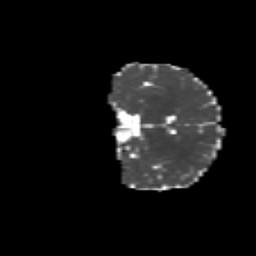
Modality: MD
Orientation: coronal
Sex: female
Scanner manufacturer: siemens
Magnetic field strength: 3 T
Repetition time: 5 s
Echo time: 0.071 s